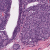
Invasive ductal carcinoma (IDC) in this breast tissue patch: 0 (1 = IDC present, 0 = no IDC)